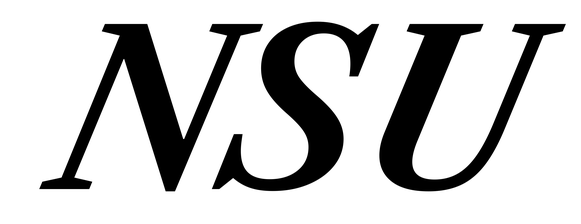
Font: LibreCaslonText-Italic_Bold_Italic